Question: Count the number of objects in the diagram.
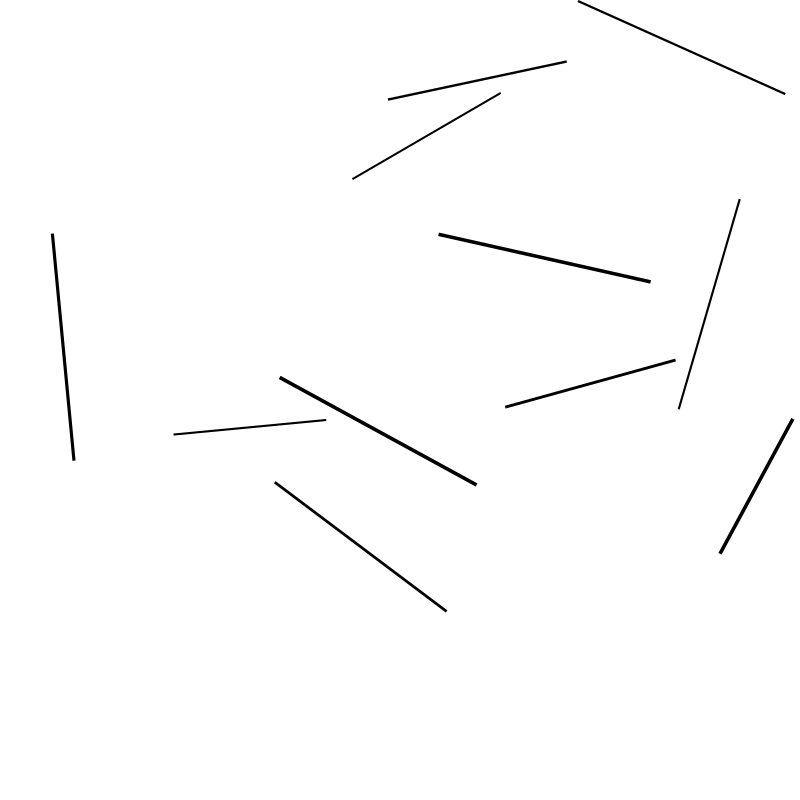
Answer: 11